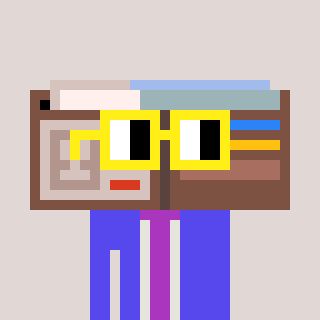
a pixel art character with square yellow glasses, a wallet-shaped head and a computerblue-colored body on a warm background